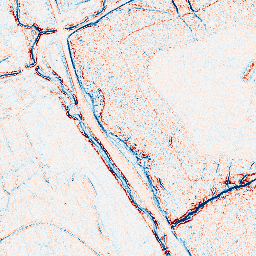
Category: edge_preserving
Decomposition family: anisotropic_diffusion
Decomposition parameters: iterations: 5
kappa: 50
gamma: 0.1
Upsampling method: regularized
Upsampling parameters: scale: 4
lambda_reg: 0.001
Upsampling scale: 4